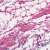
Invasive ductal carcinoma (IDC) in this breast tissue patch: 0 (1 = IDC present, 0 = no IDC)